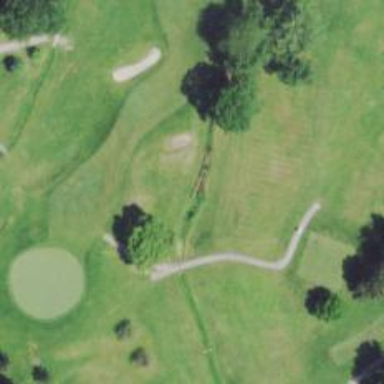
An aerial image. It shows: Path for both roads and golfers.